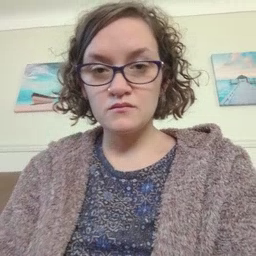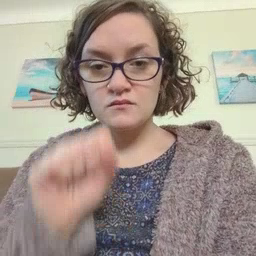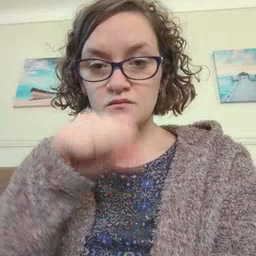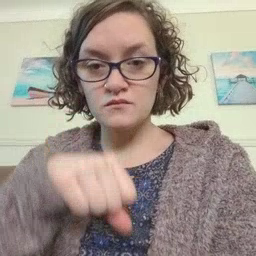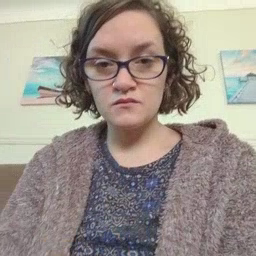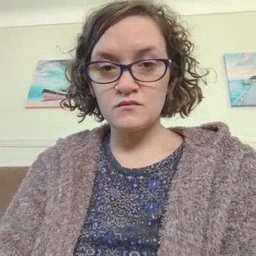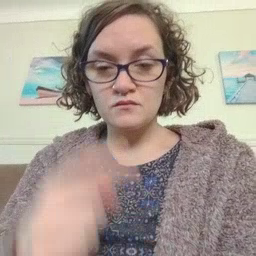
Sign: yes